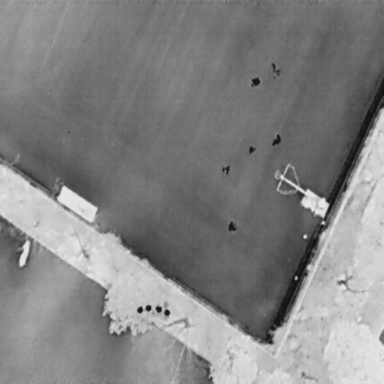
There are seven objects shown in the infrared image, including a Bicycle, and six People.